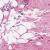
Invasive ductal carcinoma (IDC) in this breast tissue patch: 0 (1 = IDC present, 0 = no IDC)